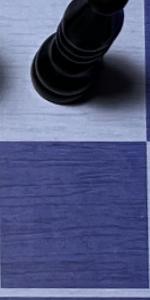
Label: Empty